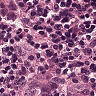
Metastatic tissue present: yes